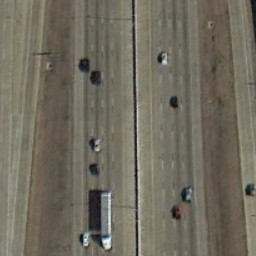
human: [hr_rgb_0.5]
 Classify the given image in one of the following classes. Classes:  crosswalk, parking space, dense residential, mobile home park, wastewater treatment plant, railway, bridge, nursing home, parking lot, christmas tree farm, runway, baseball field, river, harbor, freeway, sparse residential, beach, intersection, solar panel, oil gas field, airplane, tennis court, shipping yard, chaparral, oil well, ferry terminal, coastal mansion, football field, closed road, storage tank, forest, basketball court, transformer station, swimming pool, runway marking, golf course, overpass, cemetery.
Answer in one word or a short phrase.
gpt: freeway